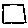
Label: square